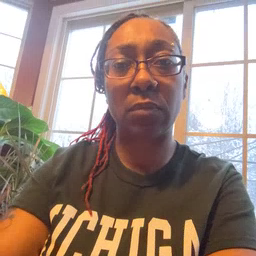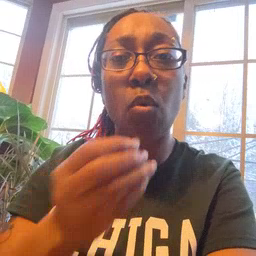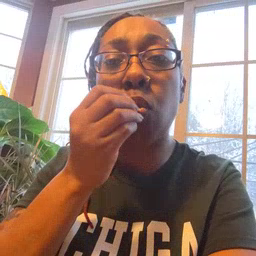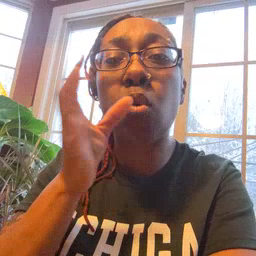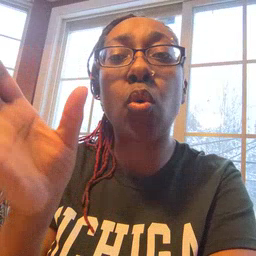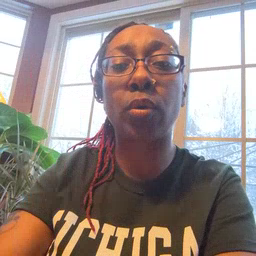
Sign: blow